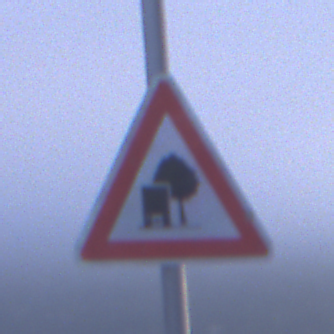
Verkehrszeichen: UnzureichendesLichtraumprofil
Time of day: SunriseSunset
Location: Outdoor (Urban)
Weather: Overcast
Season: NotSpecified
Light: Natural